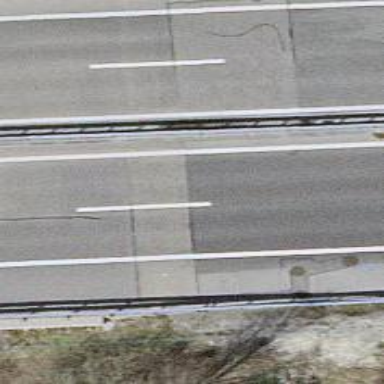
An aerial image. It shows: Bridge with guard rail.